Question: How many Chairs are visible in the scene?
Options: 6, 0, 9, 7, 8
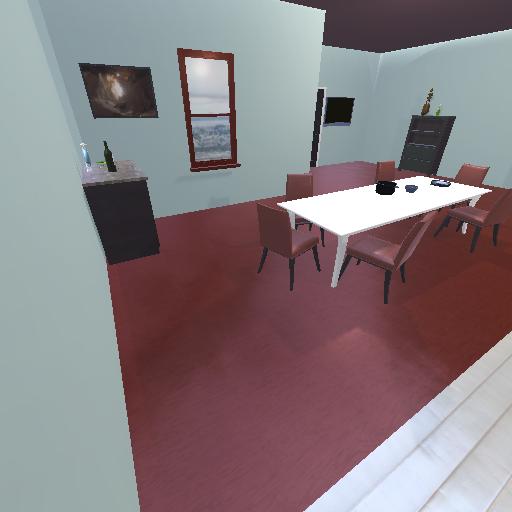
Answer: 6